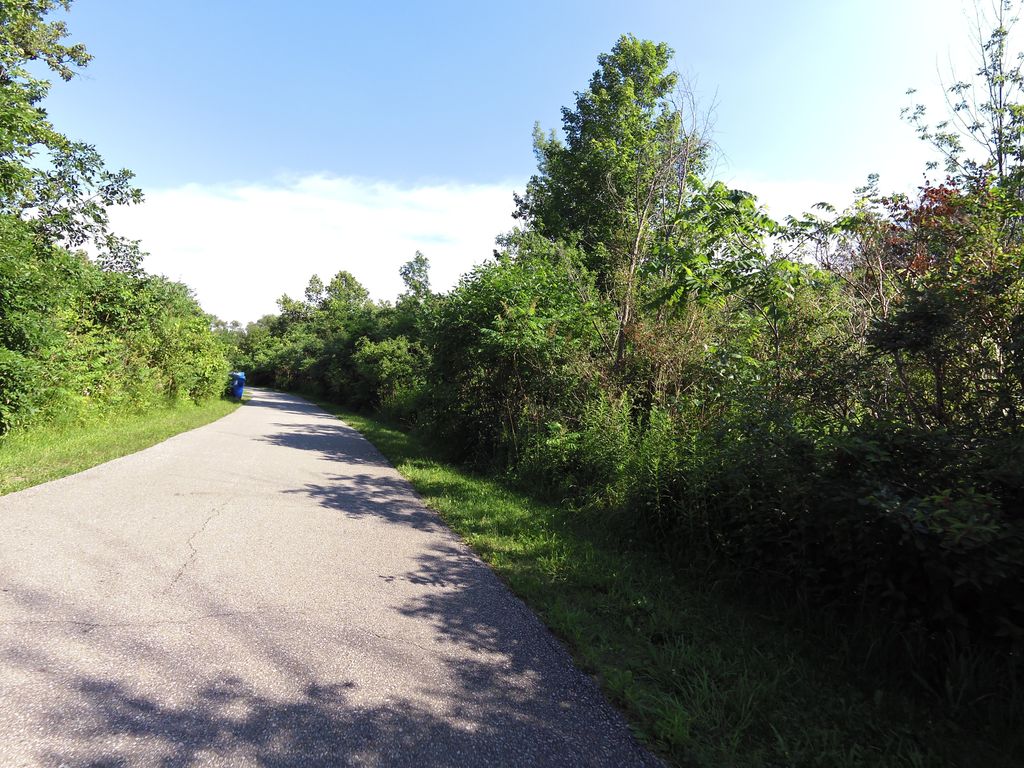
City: toronto